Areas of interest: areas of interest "Football Park"
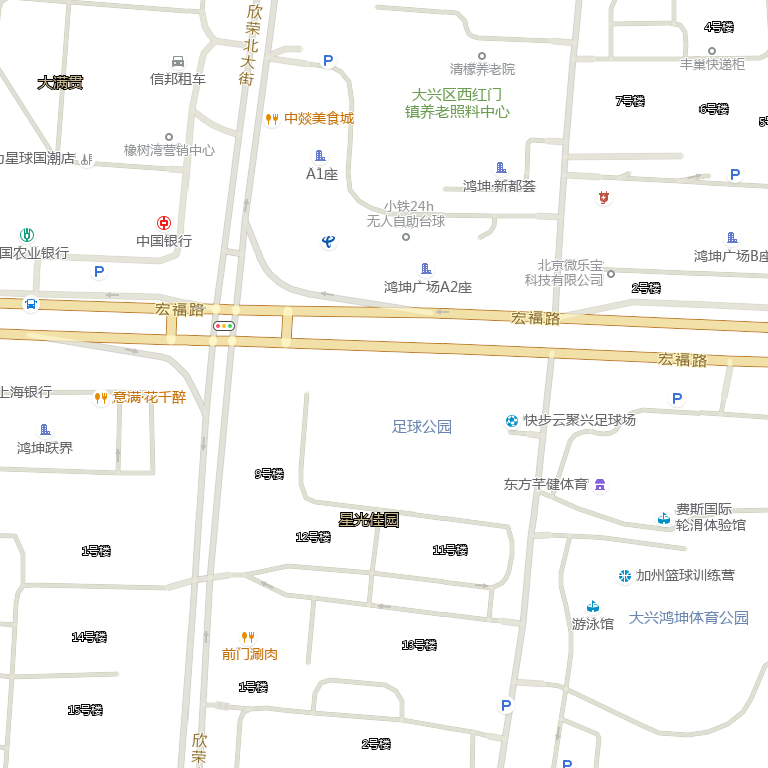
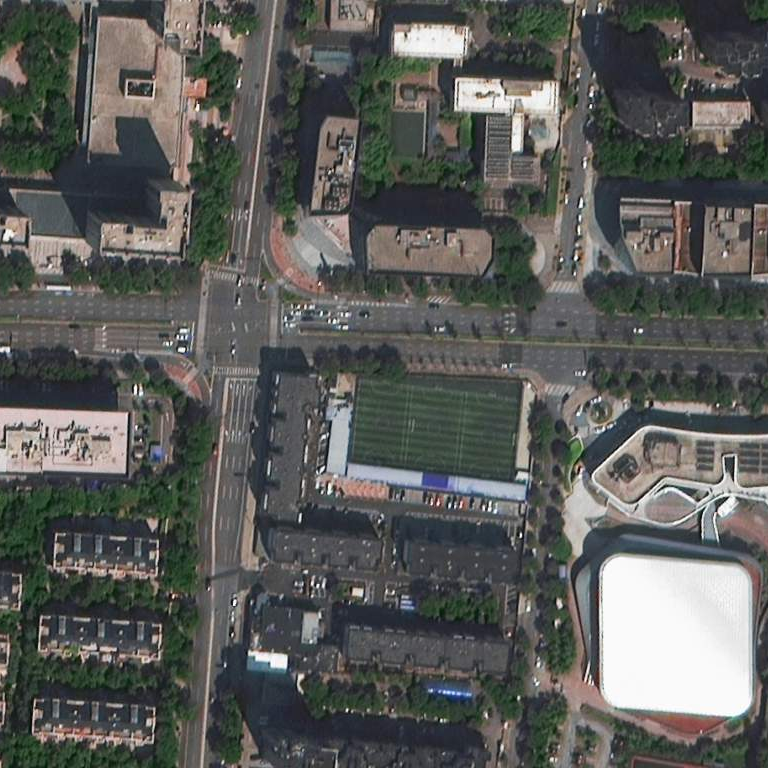